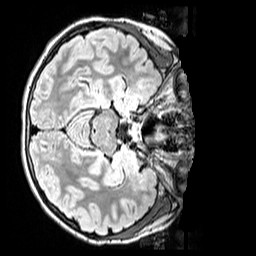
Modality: FLAIR
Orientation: axial
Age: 10
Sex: male
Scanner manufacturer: siemens
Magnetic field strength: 3 T
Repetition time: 5 s
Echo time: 0.388 s